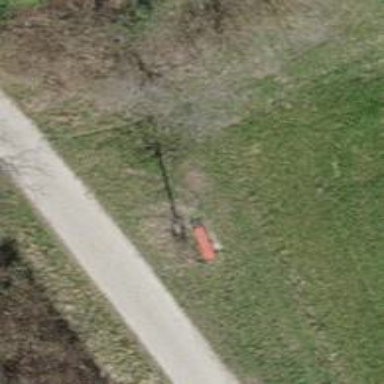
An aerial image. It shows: Red bench.